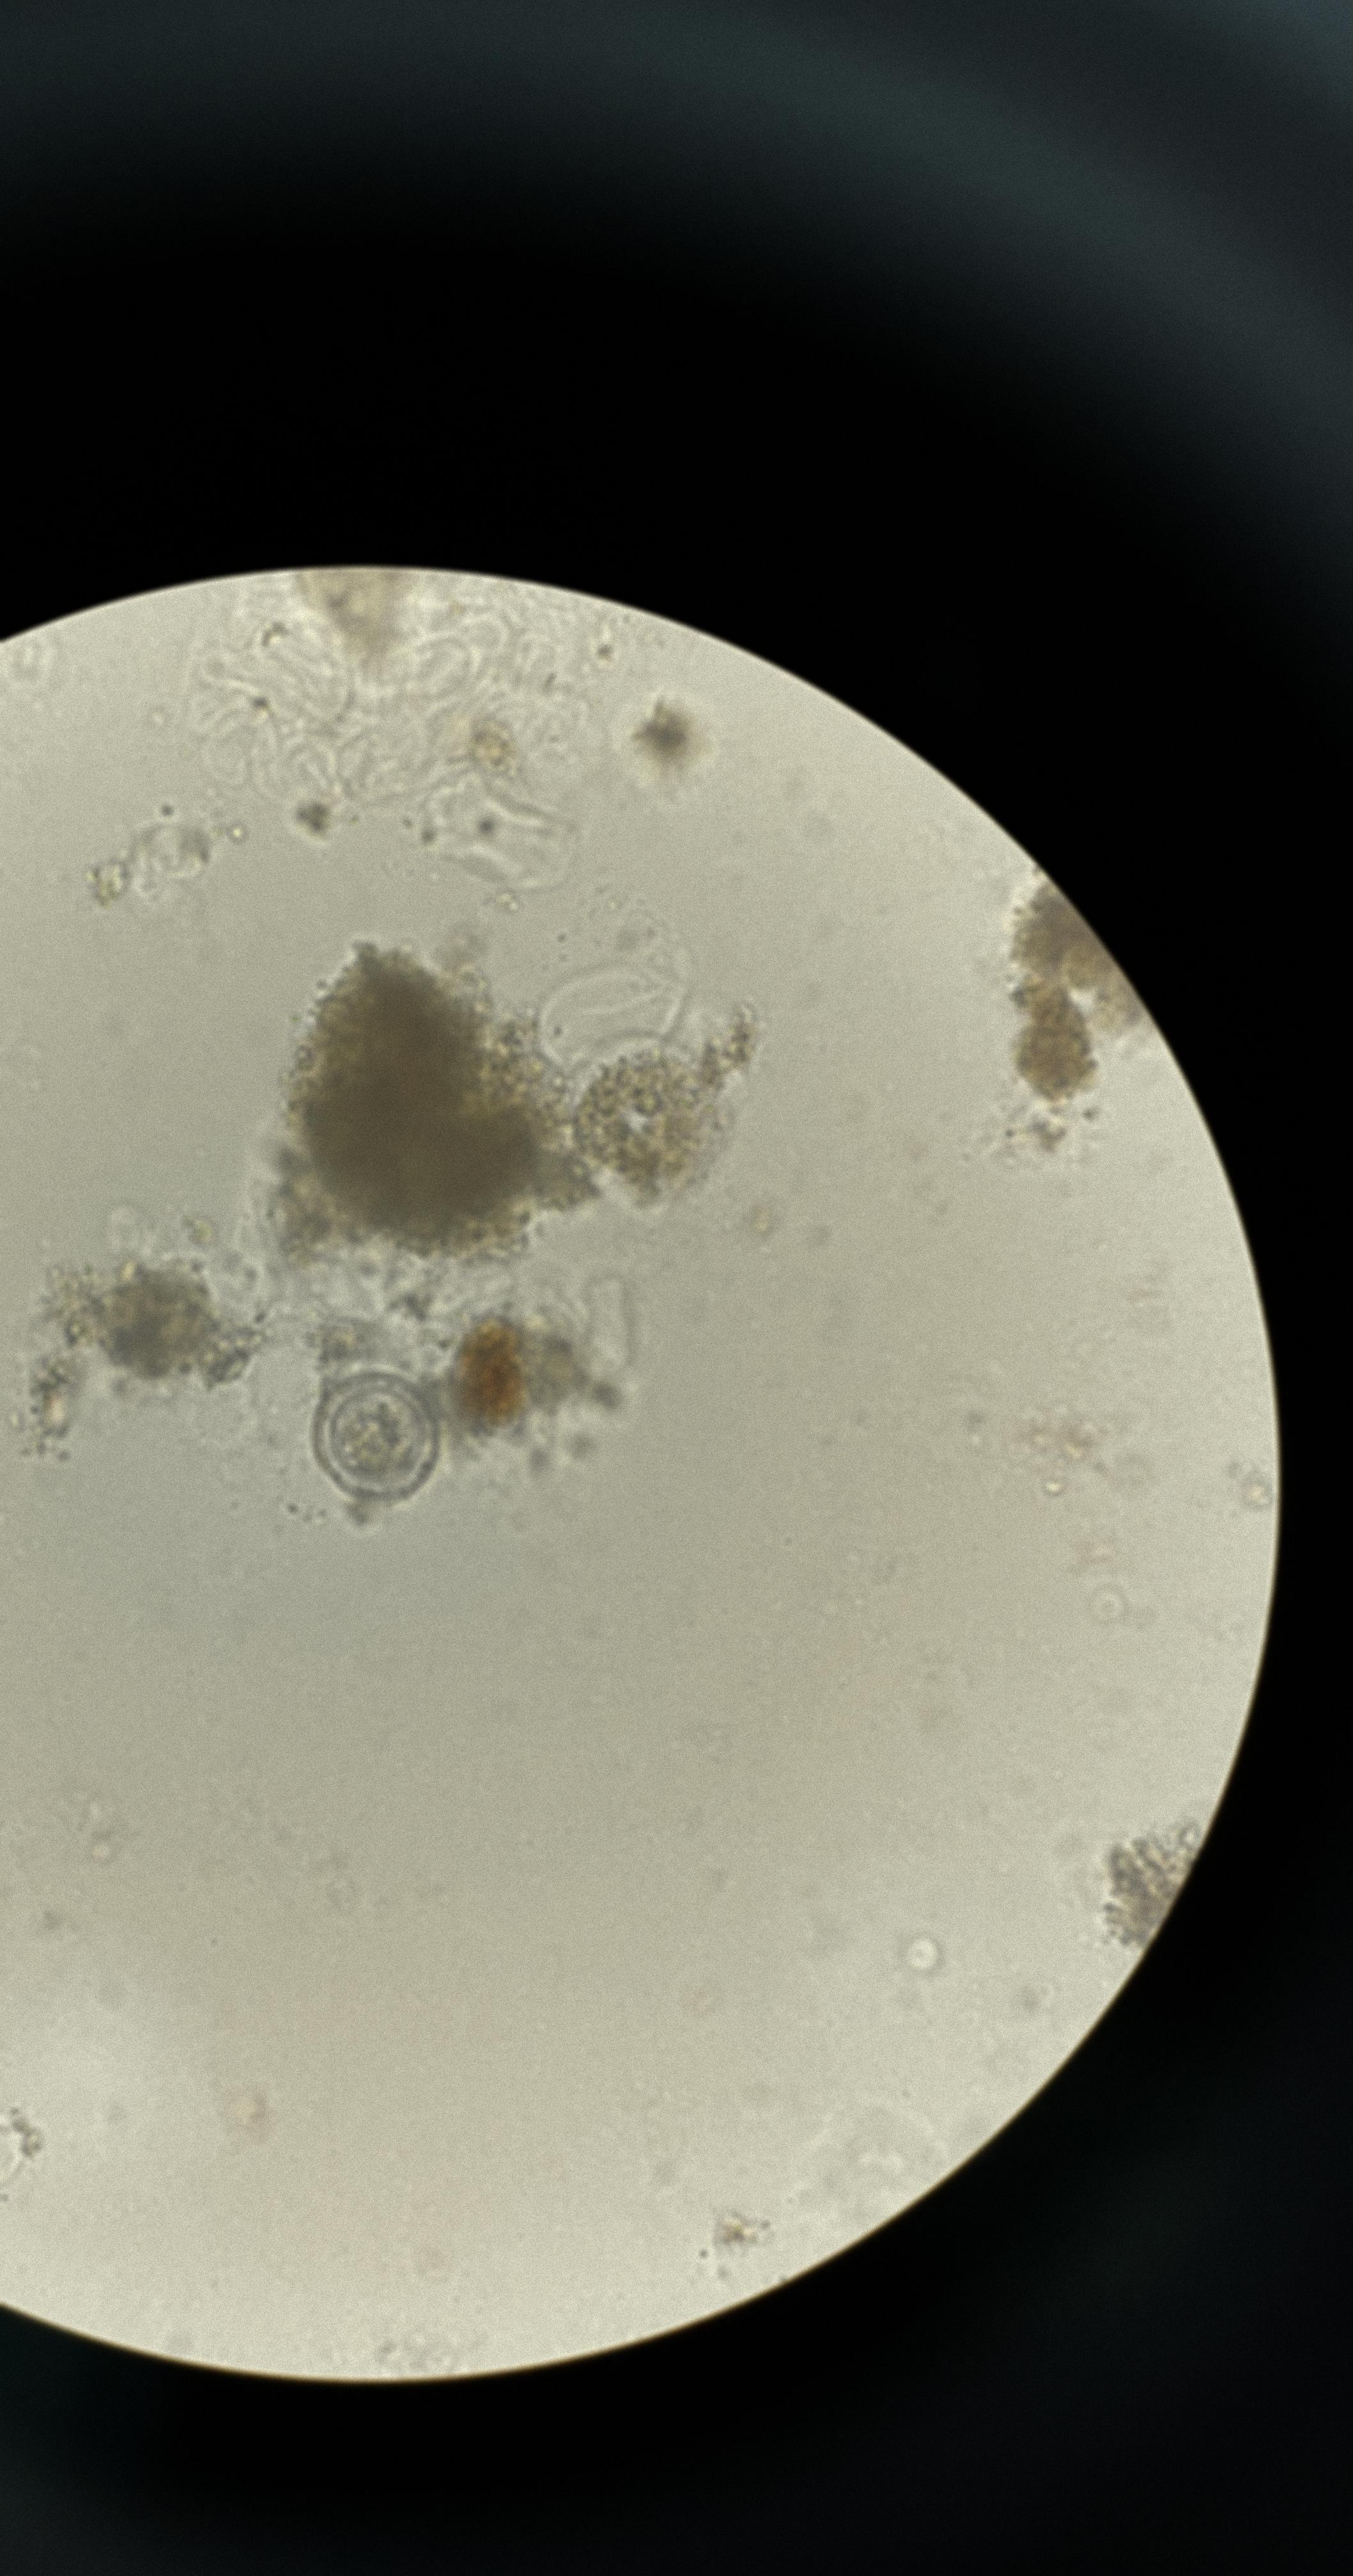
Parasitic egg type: Hymenolepis nana